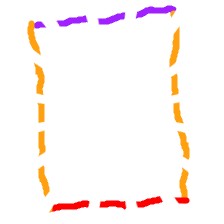
Shape: rectangle